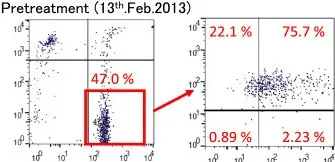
CSF findings. A) Flow cytometric analysis of CSF. Before treatment, the CD4 + CXCR3 + CCR4+ cell population was predominantly elevated. Following treatment, it decreased and the CD4 + CXCR3 + CCR4- cell population increased.
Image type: pathology (immunostaining)